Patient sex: M
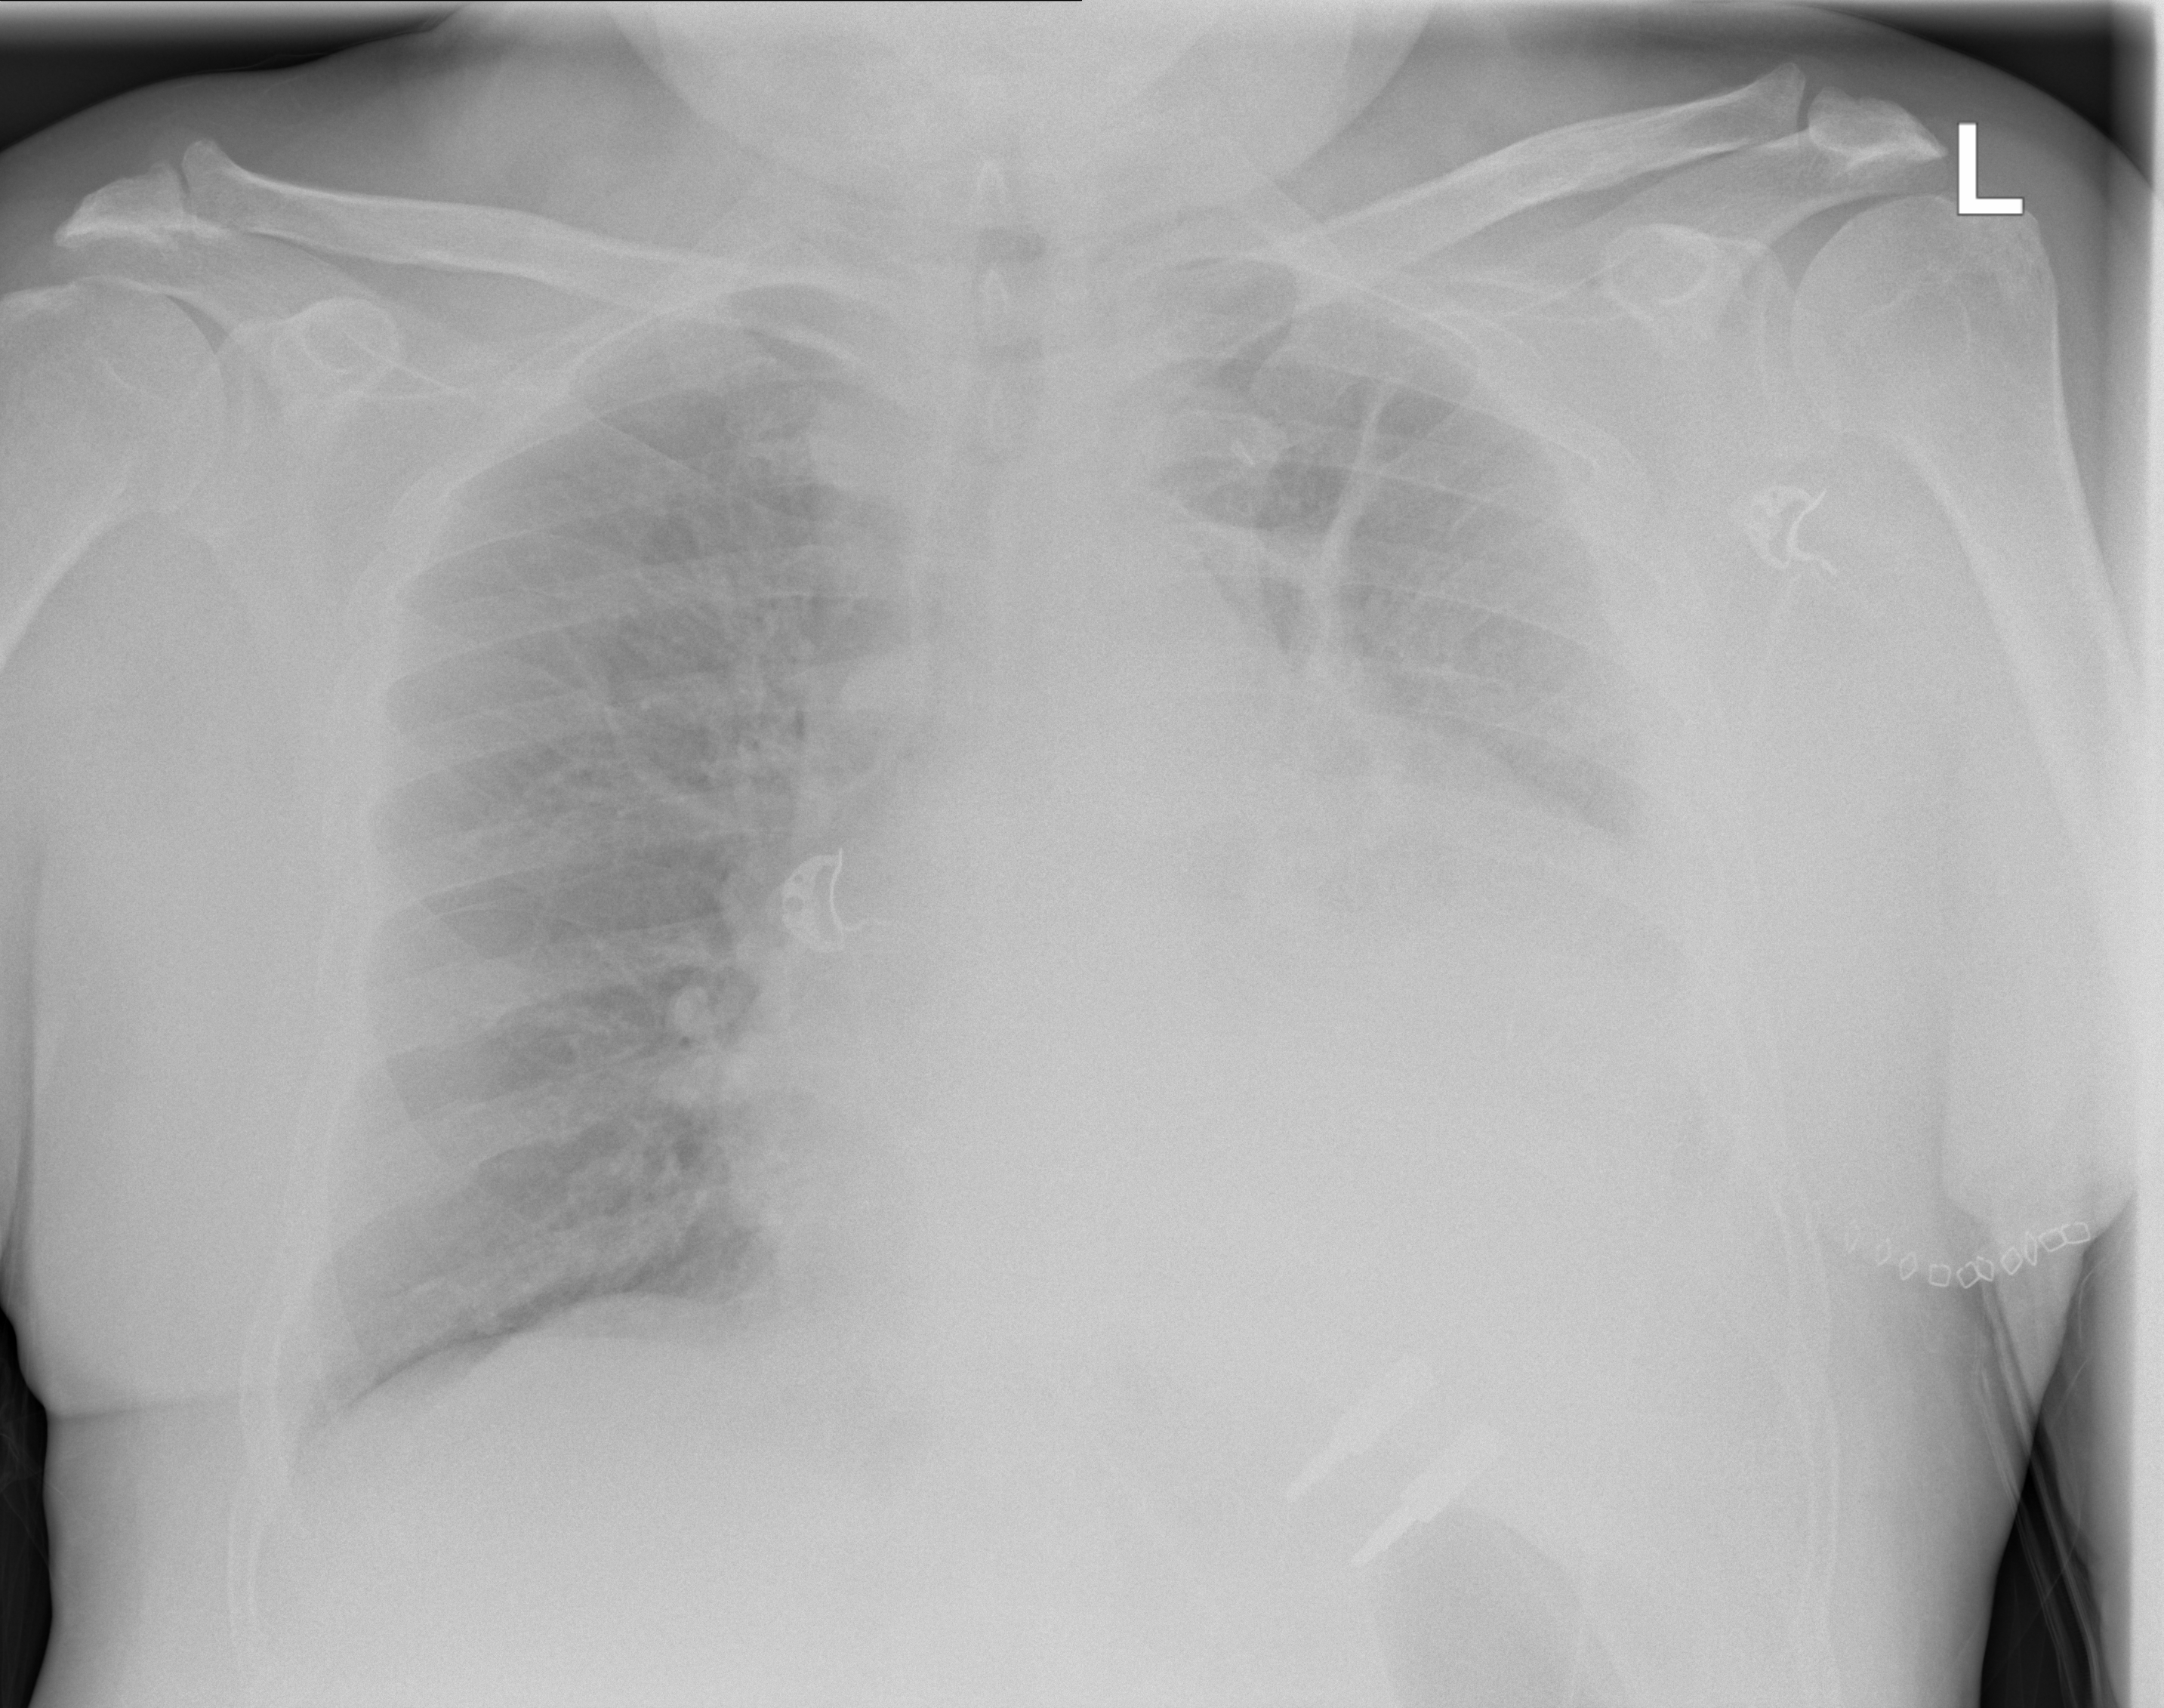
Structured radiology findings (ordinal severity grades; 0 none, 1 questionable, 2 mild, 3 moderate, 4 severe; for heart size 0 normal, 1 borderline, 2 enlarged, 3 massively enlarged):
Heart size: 2
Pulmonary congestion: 0
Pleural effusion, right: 0
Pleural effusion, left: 2
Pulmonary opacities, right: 0
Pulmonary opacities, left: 1
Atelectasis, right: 0
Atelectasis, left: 2